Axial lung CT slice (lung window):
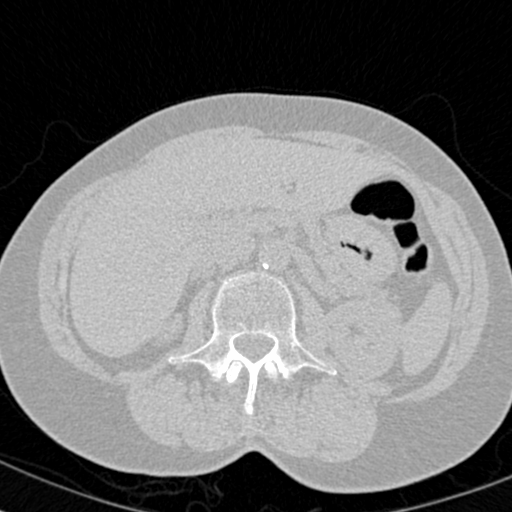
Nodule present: no